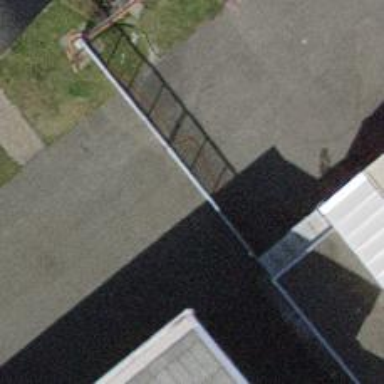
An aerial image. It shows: Gate.